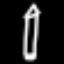
Label: pencil